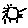
Label: sun